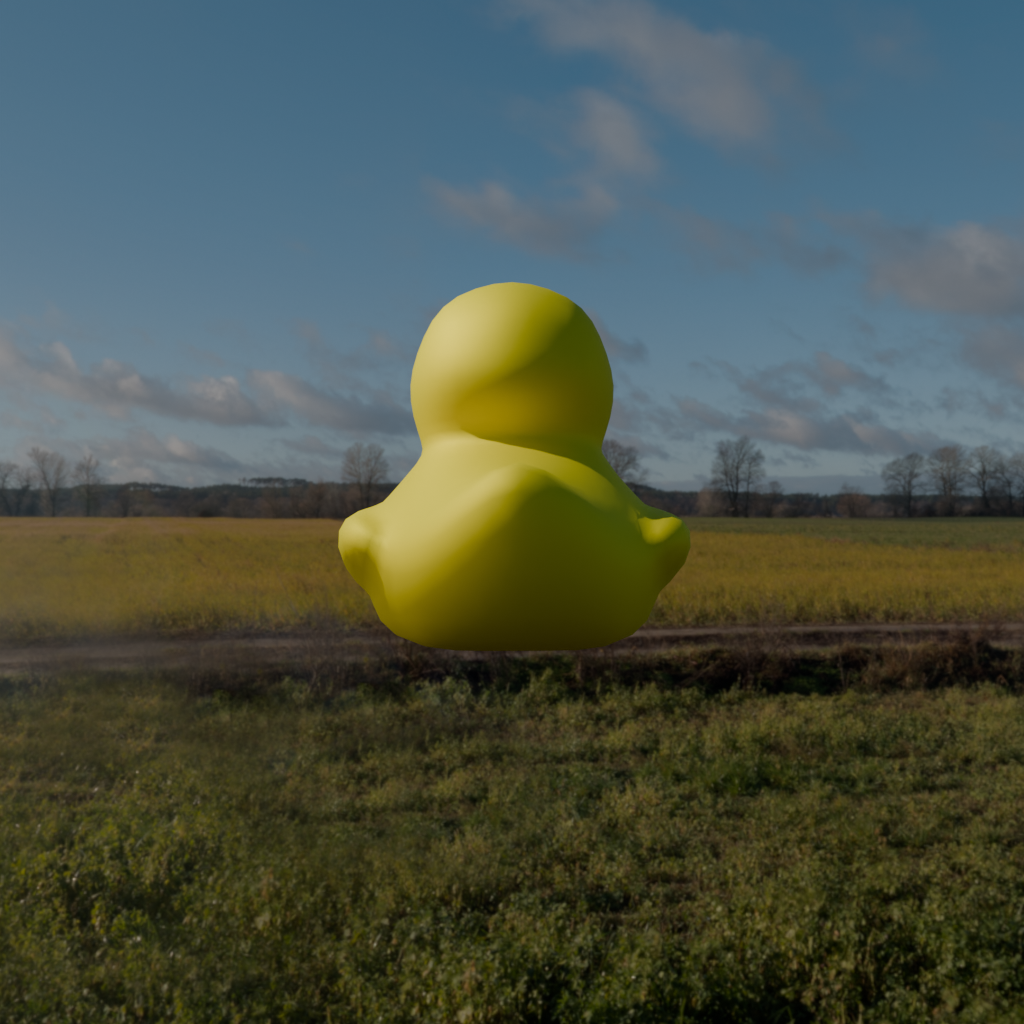
an image of a yellow rubber duck seen from <back> in a green field illuminated by the sun with a clear sky.